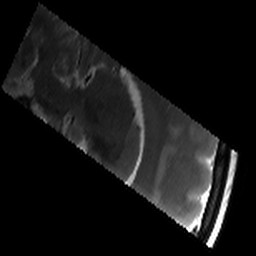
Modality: T2w
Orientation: sagittal
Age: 21
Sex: female
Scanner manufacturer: siemens
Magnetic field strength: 3 T
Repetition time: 8.02 s
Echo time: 0.08 s